Aerial crown-view tile of a tropical tree (Barro Colorado Island, Panama), acquired 20241112:
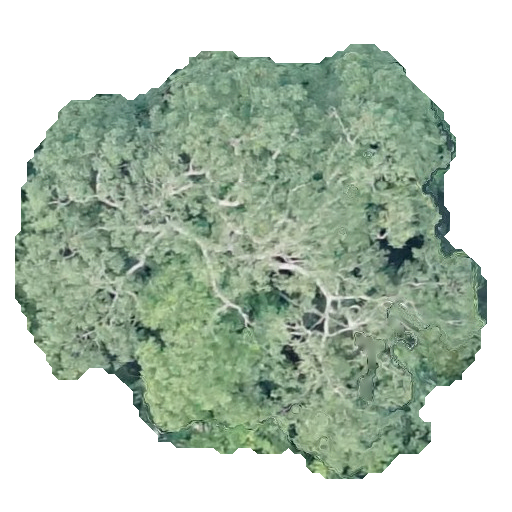
Species: Astronium graveolens
GBIF accepted scientific name: Astronium graveolens
Crown area: 236.038 m²